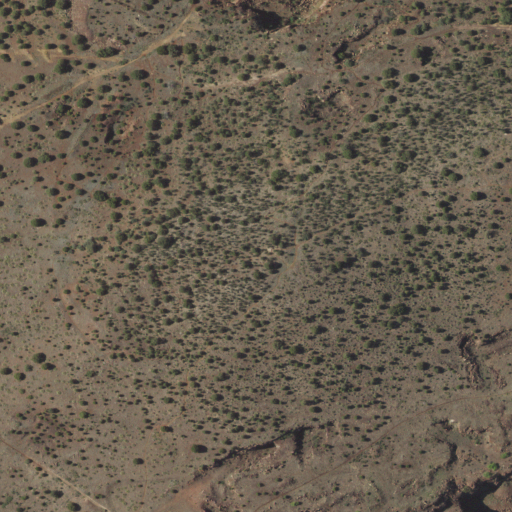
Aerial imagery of mountain in New Mexico named Boston Hill containing shrub, evergreen forest, and open development